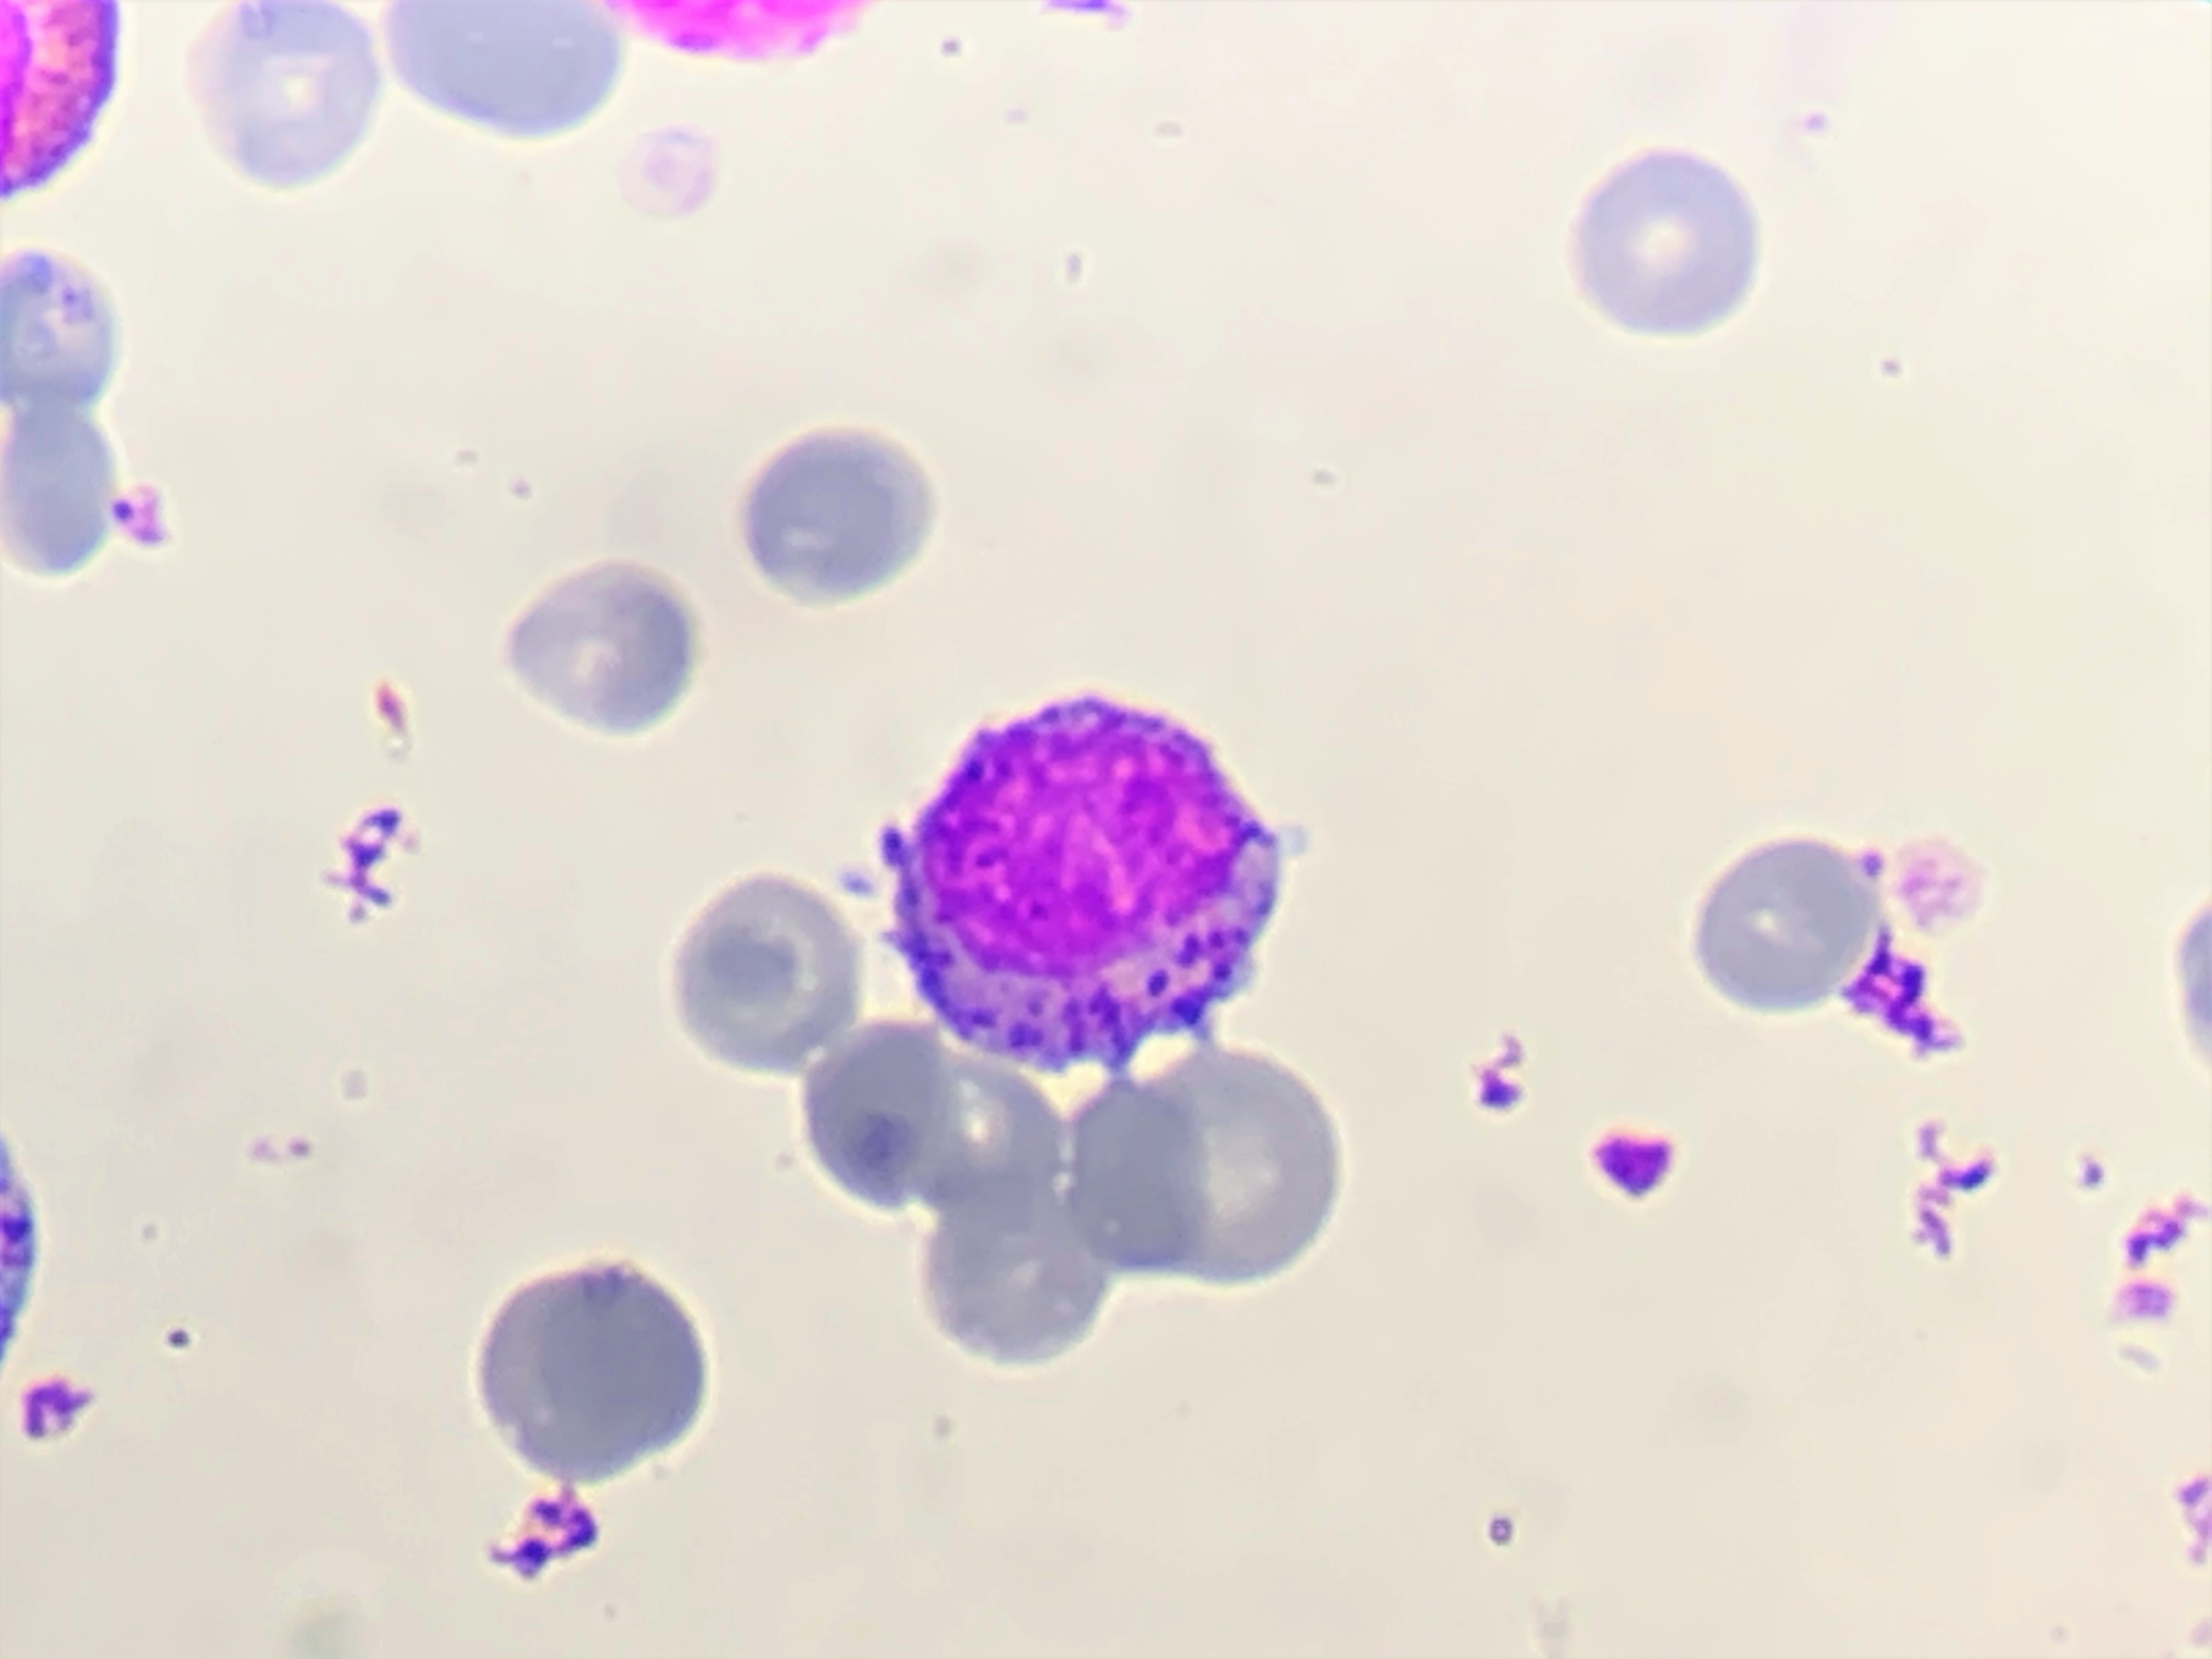
Cell type: MYELOCYTE